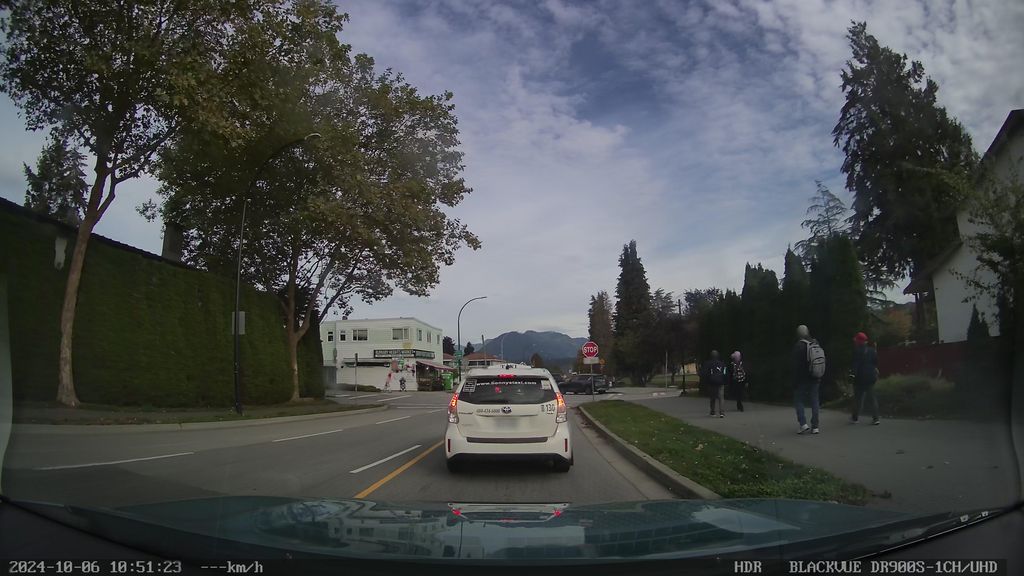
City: vancouver